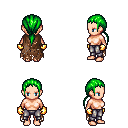
a pixel art fantasy rpg character, female body template, human, light skin, brown tattered cape, metal pants, green ponytail hairstyle, gold gloves, four views (front, back, left, right), 2x2 character sprite sheet, small pixel art, hard edges, no anti-aliasing